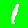
Digit: 1